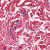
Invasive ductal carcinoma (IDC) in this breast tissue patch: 0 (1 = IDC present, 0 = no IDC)